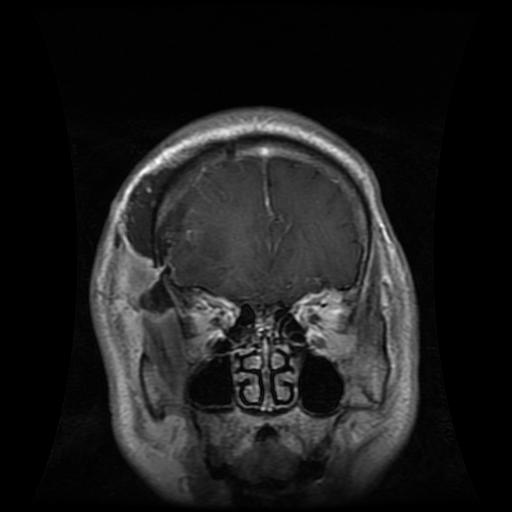
Label: glioma